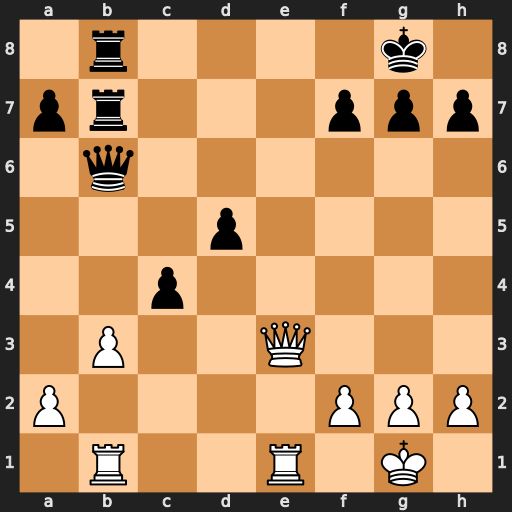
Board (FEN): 1r4k1/pr3ppp/1q6/3p4/2p5/1P2Q3/P4PPP/1R2R1K1
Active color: w
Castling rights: -
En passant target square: -
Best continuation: Qe8+ Rxe8 Rxe8#